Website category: sports
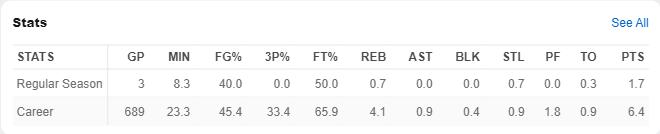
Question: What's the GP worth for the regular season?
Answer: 3

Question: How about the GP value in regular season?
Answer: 3

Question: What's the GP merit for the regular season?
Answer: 3

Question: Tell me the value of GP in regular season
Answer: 3

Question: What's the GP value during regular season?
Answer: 3

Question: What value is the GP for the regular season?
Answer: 3

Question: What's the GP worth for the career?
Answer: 689

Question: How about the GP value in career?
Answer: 689

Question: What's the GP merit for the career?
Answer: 689

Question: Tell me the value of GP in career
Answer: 689

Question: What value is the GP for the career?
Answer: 689

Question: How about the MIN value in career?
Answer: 23.3

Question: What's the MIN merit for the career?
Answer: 23.3

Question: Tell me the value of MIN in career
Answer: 23.3

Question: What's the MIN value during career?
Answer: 23.3

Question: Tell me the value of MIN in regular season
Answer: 8.3

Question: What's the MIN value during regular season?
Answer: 8.3

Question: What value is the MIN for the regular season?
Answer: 8.3

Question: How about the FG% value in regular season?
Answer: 40.0

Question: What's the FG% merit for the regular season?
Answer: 40.0

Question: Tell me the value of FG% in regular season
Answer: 40.0

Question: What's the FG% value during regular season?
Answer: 40.0

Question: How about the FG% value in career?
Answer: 45.4

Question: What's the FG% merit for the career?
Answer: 45.4

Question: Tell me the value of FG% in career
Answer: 45.4

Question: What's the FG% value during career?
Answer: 45.4

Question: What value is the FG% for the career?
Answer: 45.4

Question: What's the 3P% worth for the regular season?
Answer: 0.0

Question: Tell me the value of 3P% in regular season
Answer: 0.0

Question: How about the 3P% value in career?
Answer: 33.4

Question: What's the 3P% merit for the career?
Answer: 33.4

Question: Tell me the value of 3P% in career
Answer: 33.4

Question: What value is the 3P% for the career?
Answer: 33.4

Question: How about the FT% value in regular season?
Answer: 50.0

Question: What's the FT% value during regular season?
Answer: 50.0

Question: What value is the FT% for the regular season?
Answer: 50.0

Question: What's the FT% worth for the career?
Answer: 65.9

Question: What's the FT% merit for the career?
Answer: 65.9

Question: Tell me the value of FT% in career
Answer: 65.9

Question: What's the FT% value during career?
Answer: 65.9

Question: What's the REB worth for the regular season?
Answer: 0.7

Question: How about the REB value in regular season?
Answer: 0.7

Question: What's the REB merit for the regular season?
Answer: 0.7

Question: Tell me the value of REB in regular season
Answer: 0.7

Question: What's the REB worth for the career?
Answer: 4.1

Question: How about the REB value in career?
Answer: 4.1

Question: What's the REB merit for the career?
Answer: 4.1

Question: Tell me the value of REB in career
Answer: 4.1

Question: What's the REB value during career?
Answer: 4.1

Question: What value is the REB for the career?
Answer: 4.1

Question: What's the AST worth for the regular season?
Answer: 0.0

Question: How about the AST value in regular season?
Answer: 0.0

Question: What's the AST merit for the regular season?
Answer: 0.0

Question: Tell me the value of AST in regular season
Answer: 0.0

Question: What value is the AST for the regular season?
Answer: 0.0

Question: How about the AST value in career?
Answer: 0.9

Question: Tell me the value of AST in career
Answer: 0.9

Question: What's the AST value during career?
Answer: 0.9

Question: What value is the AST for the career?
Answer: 0.9

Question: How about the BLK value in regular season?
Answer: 0.0

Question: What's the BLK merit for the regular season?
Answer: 0.0

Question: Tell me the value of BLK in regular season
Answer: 0.0

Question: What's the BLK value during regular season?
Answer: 0.0

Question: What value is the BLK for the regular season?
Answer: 0.0